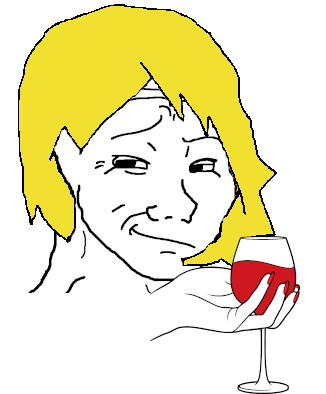
Label: 5_Smugjak